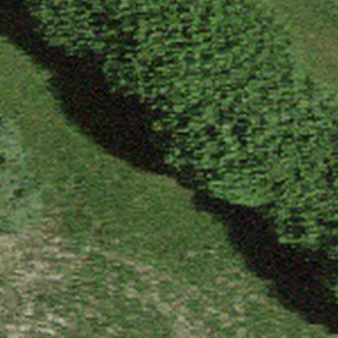
Label: other